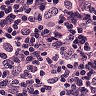
Metastatic tissue present: yes